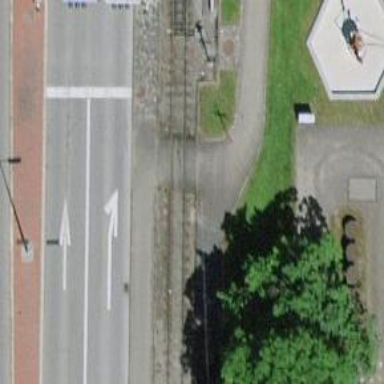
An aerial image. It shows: Railway crossing.